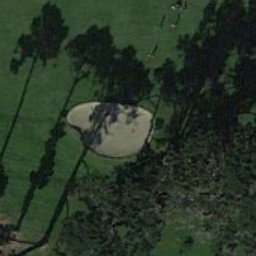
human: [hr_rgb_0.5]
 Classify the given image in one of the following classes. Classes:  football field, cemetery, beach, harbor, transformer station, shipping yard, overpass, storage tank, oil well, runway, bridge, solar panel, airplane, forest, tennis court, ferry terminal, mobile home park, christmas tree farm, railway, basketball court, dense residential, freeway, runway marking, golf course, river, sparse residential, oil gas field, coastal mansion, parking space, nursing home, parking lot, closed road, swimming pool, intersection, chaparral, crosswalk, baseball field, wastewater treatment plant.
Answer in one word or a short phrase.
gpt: golf course